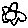
Label: flower